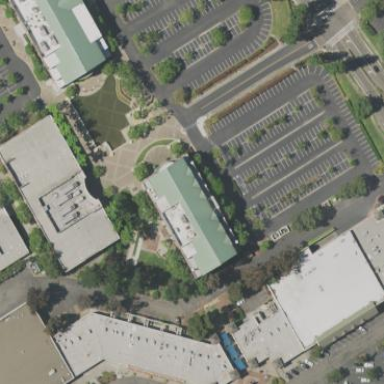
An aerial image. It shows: Commercial building.